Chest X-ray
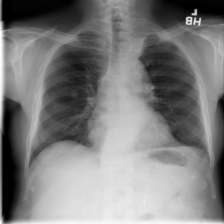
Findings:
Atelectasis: positive
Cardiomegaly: negative
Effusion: negative
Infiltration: negative
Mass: negative
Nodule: negative
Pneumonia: positive
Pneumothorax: negative
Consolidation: negative
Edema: negative
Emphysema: negative
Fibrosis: negative
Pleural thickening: negative
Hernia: negative